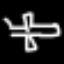
Label: airplane